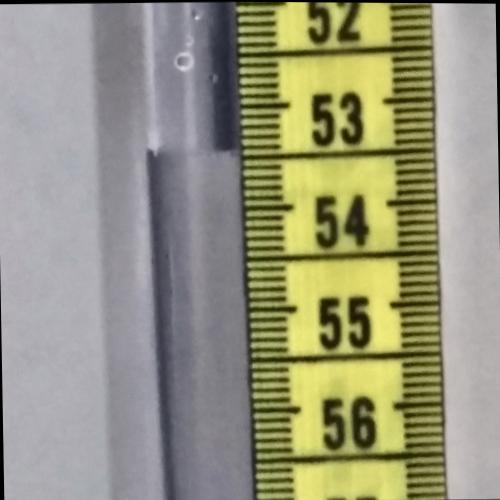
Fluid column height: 53.4 cm